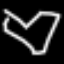
Label: octagon